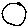
Label: circle